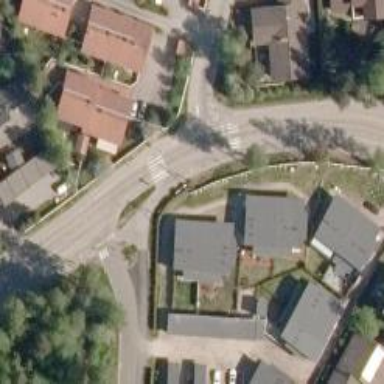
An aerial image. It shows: Asphalt cycleway.